Question: I'm developing a web app that utilises JavaScript 'alert()' and 'confirm()' dialogue boxes.
How can I stop Chrome from showing this checkbox?

Is there a setting I can modify?
I know I could modify the source code, but I'd like it so that Chrome could still auto-update.
I don't need to worry about other browsers since the app only runs in Chrome.
I have admin access to the (Windows) machines that run the app.
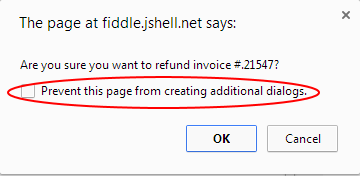
Answer: '''
function alertWithoutNotice(message){
setTimeout(function(){
alert(message);
}, 1000);
}
'''